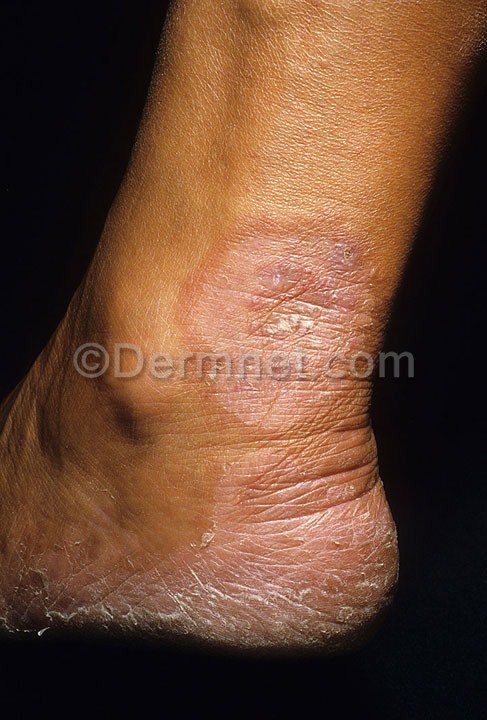
Disease: Tinea Ringworm Candidiasis and other Fungal Infections